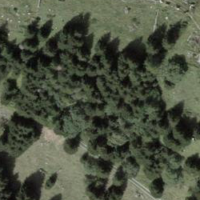
EUNIS habitat code: 44
Species observed at this site:
Dactylorhiza sambucina